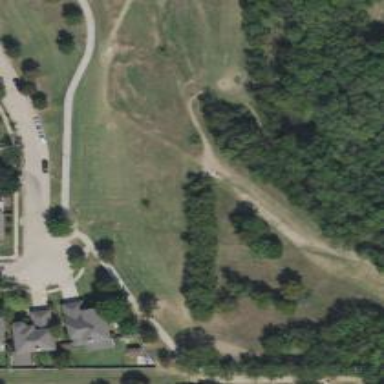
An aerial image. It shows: Tee area for the sport of disc golf.